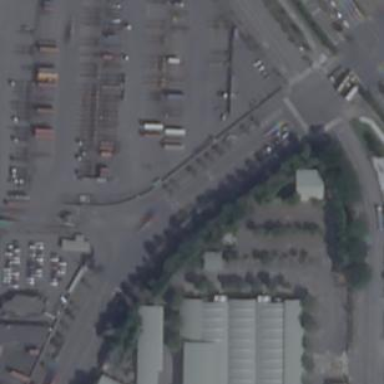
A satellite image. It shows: Parking area with surface.